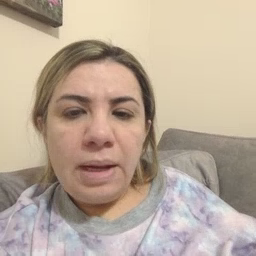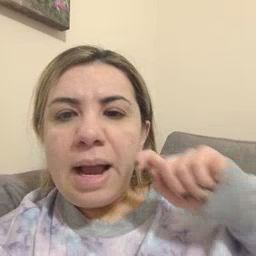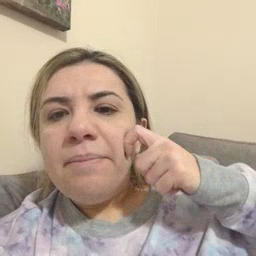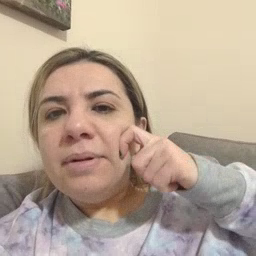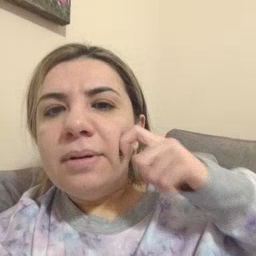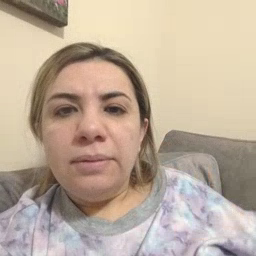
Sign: apple